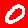
Digit: 0